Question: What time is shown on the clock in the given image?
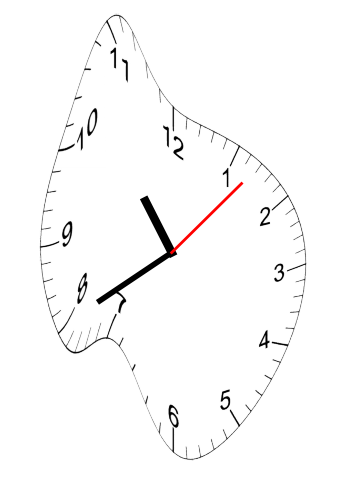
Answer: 10:40:07